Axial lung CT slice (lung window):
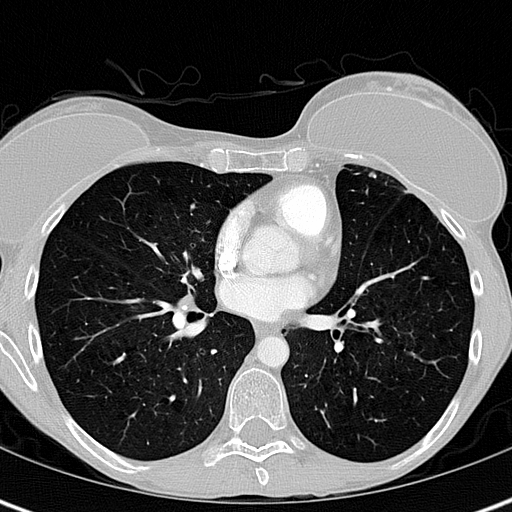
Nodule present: no